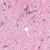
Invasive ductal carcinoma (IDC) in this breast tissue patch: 0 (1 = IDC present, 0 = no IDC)